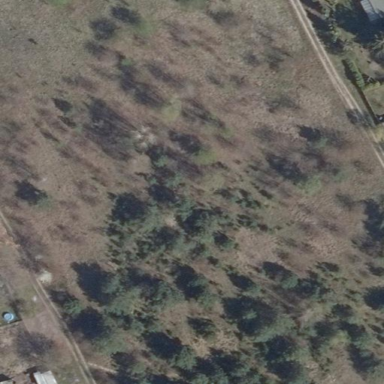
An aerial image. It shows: Patch of scrub vegetation.